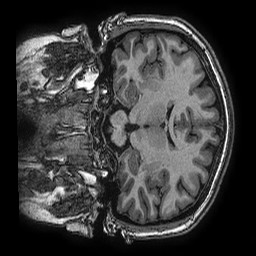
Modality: T1w
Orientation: coronal
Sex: female
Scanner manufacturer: ge
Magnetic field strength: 3 T
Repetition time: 0.0077 s
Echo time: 0.003436 s